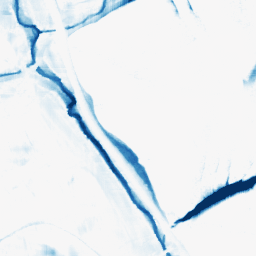
Category: morphological
Decomposition family: morphological_square
Decomposition parameters: operation: closing
size: 20
Upsampling method: sinc_blackman
Upsampling parameters: scale: 2
kernel_size: 16
Upsampling scale: 2